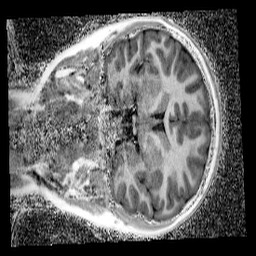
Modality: UNIT1_denoised
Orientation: coronal
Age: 9
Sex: male
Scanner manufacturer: siemens
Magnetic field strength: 3 T
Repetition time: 4 s
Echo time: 0.00299 s